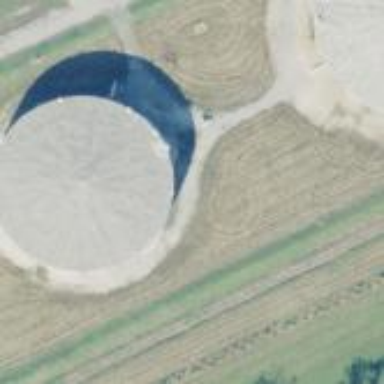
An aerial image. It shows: Storage tank created as man-made structure.